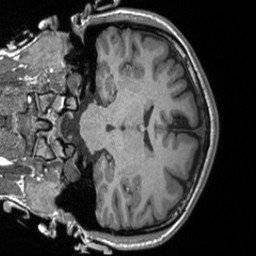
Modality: T1w
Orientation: coronal